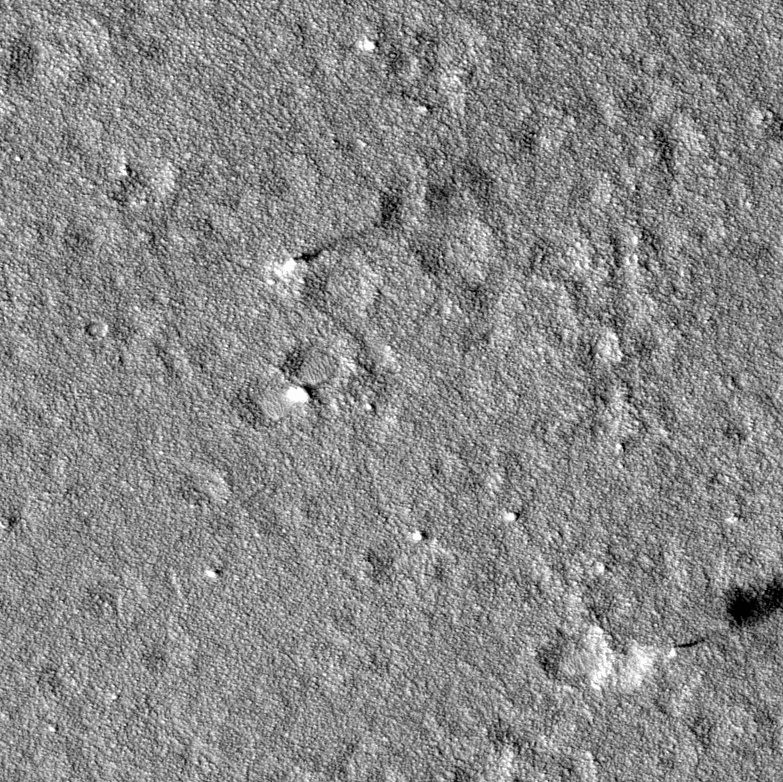
Label: dustdevil, dustdevil